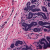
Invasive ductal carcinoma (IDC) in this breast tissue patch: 0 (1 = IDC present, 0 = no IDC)